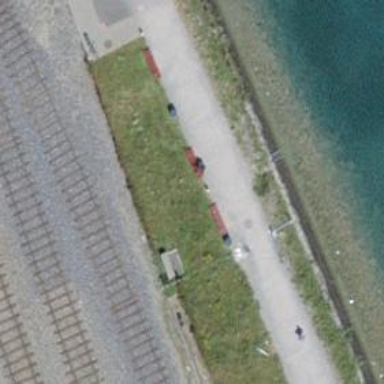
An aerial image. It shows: Red bench.